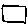
Label: square